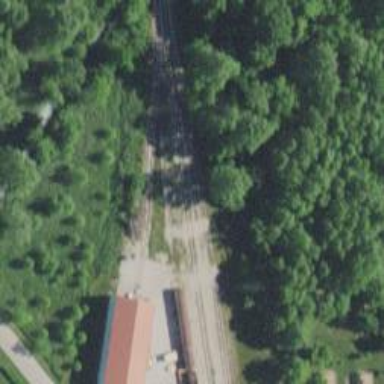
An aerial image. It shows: Preserved railway.